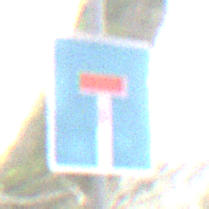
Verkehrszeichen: Sackgasse
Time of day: MorningAfternoon
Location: Outdoor (Nature)
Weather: PartlyCloudy
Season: NotSpecified
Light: Natural